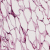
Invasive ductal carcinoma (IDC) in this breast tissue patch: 0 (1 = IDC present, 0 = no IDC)